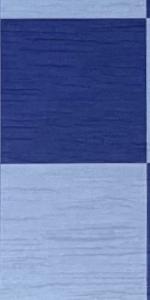
Label: Empty